Aerial crown-view tile of a tropical tree (Barro Colorado Island, Panama), acquired 20250915:
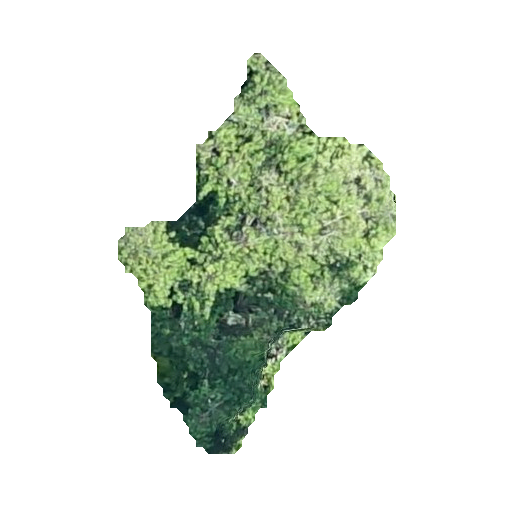
Species: Virola surinamensis
GBIF accepted scientific name: Virola surinamensis
Crown area: 82.546 m²